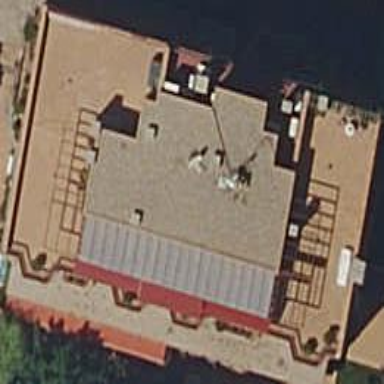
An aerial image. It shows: Flat-roofed brown building.